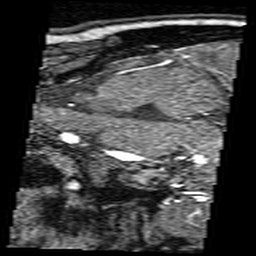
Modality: angio
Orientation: sagittal
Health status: ill
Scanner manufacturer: siemens
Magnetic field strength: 1.5 T
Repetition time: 0.039 s
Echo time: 0.00712 s